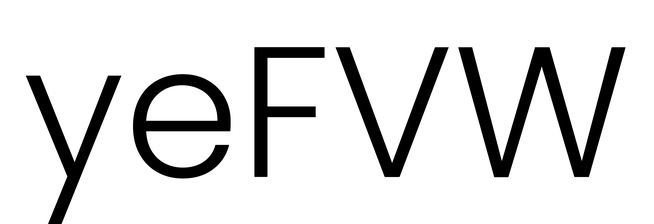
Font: Poppins-Light